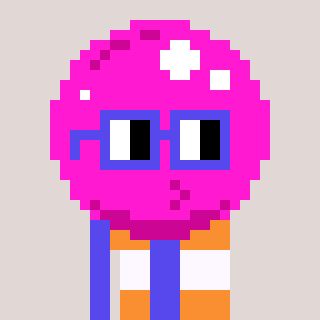
a pixel art character with square blue glasses, a bubblegum-shaped head and a computerblue-colored body on a warm background